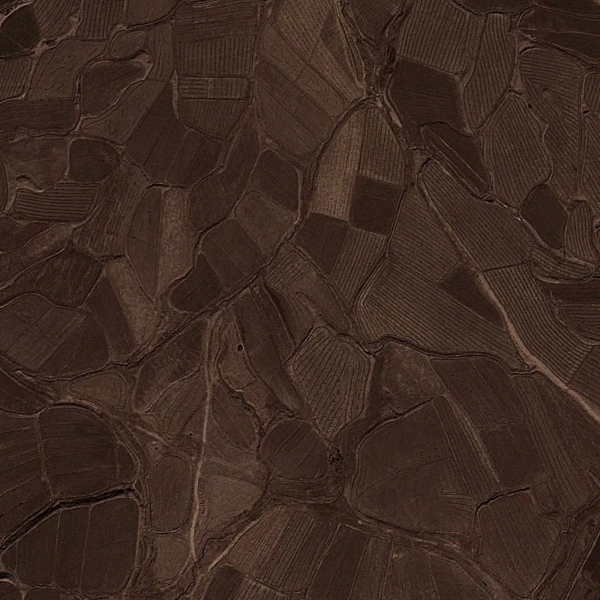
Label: Farmland